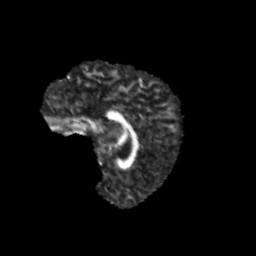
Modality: FA
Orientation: sagittal
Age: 12
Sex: male
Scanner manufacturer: siemens
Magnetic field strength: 3 T
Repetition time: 3.8 s
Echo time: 0.07 s